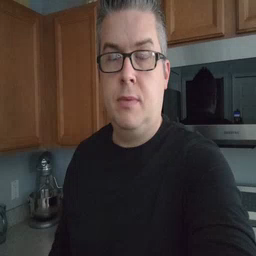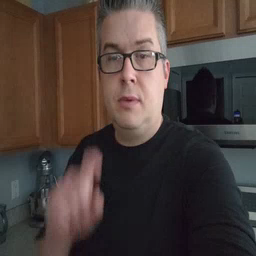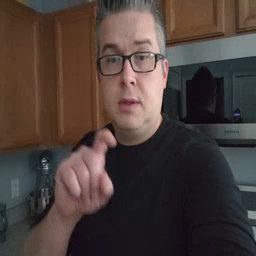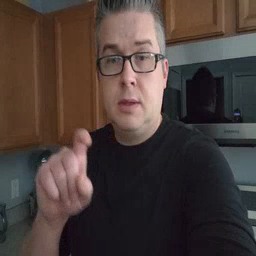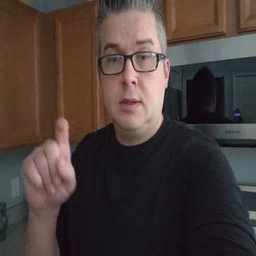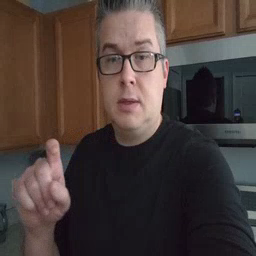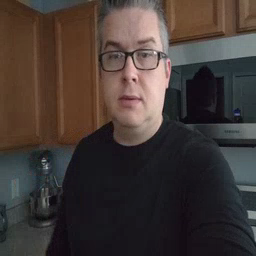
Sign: closet